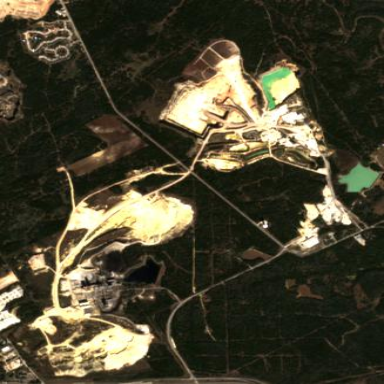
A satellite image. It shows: Quarry area.